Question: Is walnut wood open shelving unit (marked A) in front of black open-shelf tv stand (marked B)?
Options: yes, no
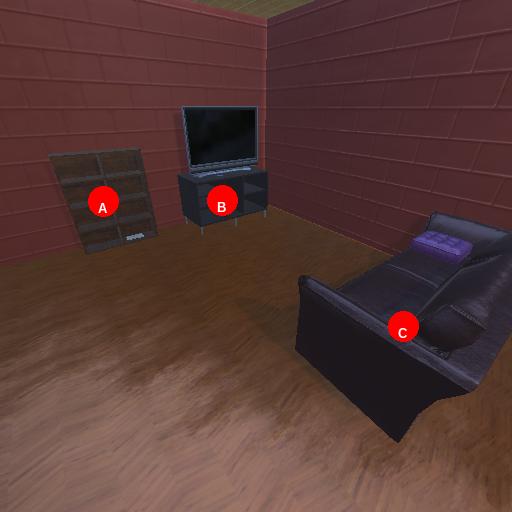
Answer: yes